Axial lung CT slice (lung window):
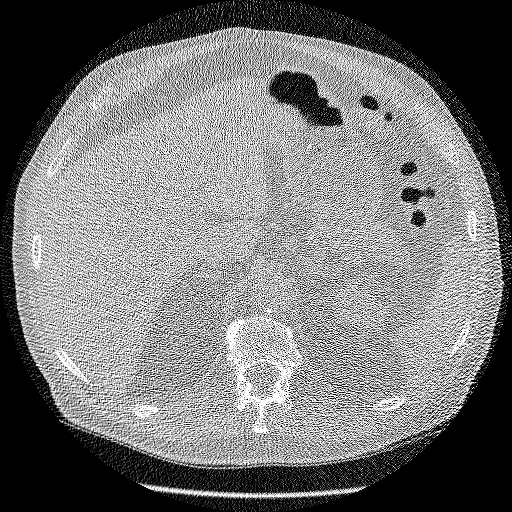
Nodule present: no